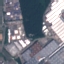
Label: Industrial